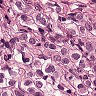
Metastatic tissue present: yes